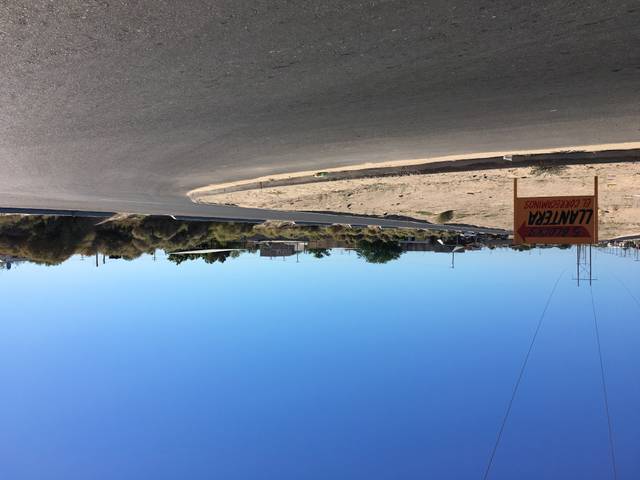
Region: Mexico
Coordinates: 31.33, -113.508